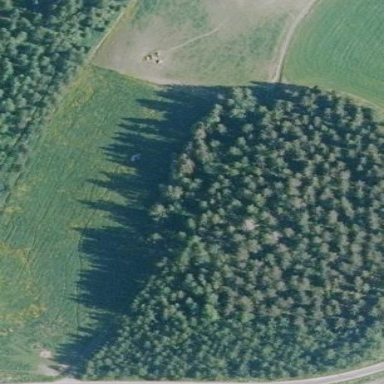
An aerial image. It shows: Beautiful woodland area.